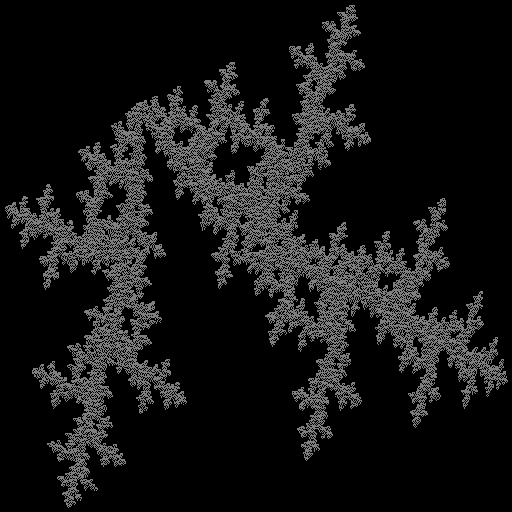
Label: a3